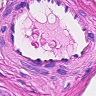
Metastatic tissue present: no